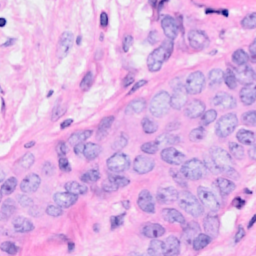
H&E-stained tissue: Breast